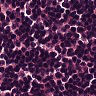
Metastatic tissue present: no